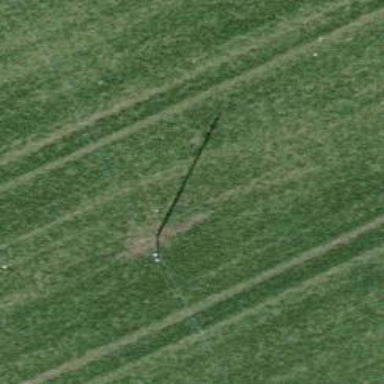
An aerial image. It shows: Minor power line.